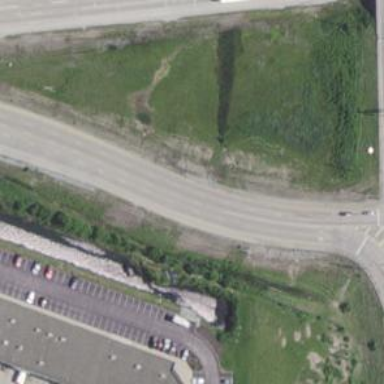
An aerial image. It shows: Motorway offramp.